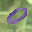
Label: 0